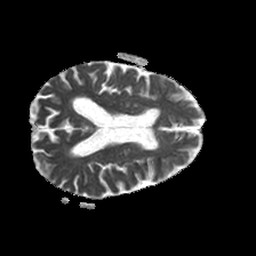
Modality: ADC
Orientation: axial
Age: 86
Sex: female
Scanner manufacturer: philips
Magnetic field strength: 1.5 T
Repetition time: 3.406 s
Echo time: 0.06922 s